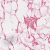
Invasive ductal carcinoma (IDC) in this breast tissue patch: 0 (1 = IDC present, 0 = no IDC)